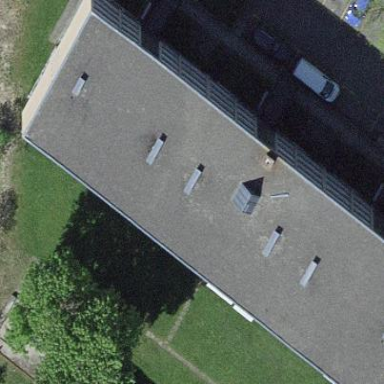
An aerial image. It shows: Flat-roofed residential building.